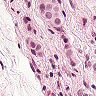
Metastatic tissue present: yes